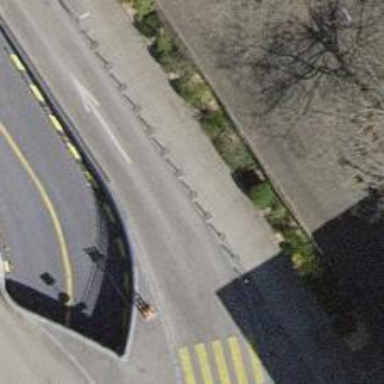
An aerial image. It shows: Bollard.